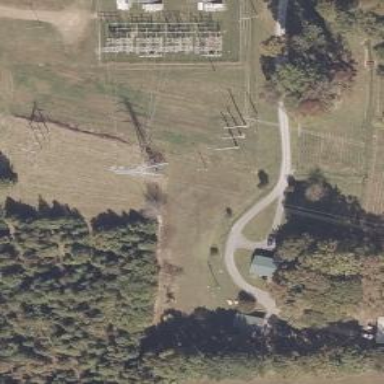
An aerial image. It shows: Power tower.